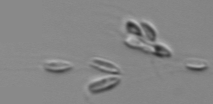
Label: Dinobryon